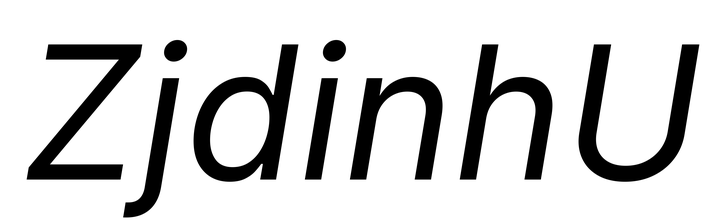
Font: Inter-Italic_Italic